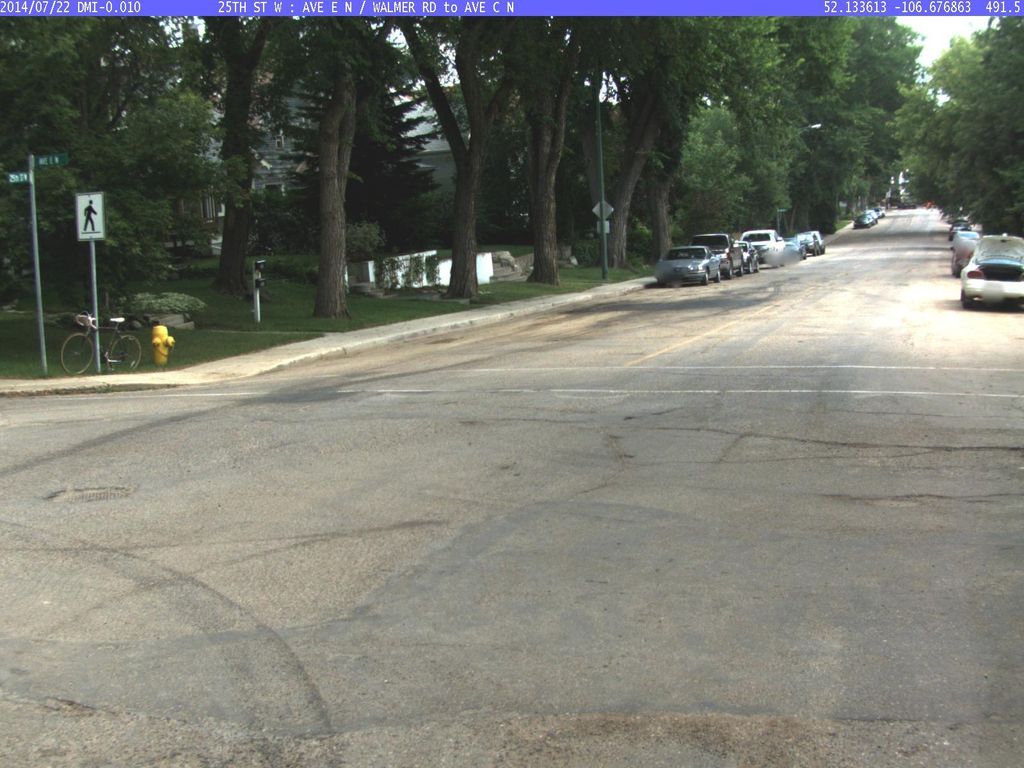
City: saskatoon